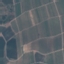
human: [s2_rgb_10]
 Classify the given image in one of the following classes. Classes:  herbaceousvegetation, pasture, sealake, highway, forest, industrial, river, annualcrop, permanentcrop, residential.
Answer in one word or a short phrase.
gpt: PermanentCrop